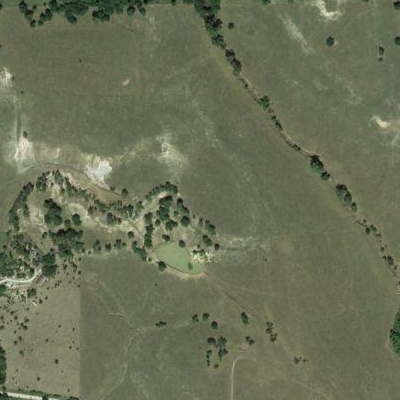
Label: aGrass